Question: I have put together the Shiny app (below), showing a choropleth, which looks good except for the scientific notation on the legend.
I would like the values to read: '$5,000,000', and '$4,000,000', etc, etc.

The code boils down to
'''
g <-choroplethr(DF, lod="state", num_buckets = 1)
g <- g + scale_fill_gradient(high = "springgreen4", low= "grey90", name="Sum")
'''
I attempted this:
'''
g <- q + scale_fill_gradient(high = "springgreen4", low= "grey90", name="Sum", labels = c("5,000,000", "4,000,000", "3,000,000", "2,000,000", "1,000,000"))
'''
But I got the error,
I'm not sure how I can specify breaks on the x axis when I'm dealing with a map? How can I create breaks that work with the labels I want to include? Thanks.
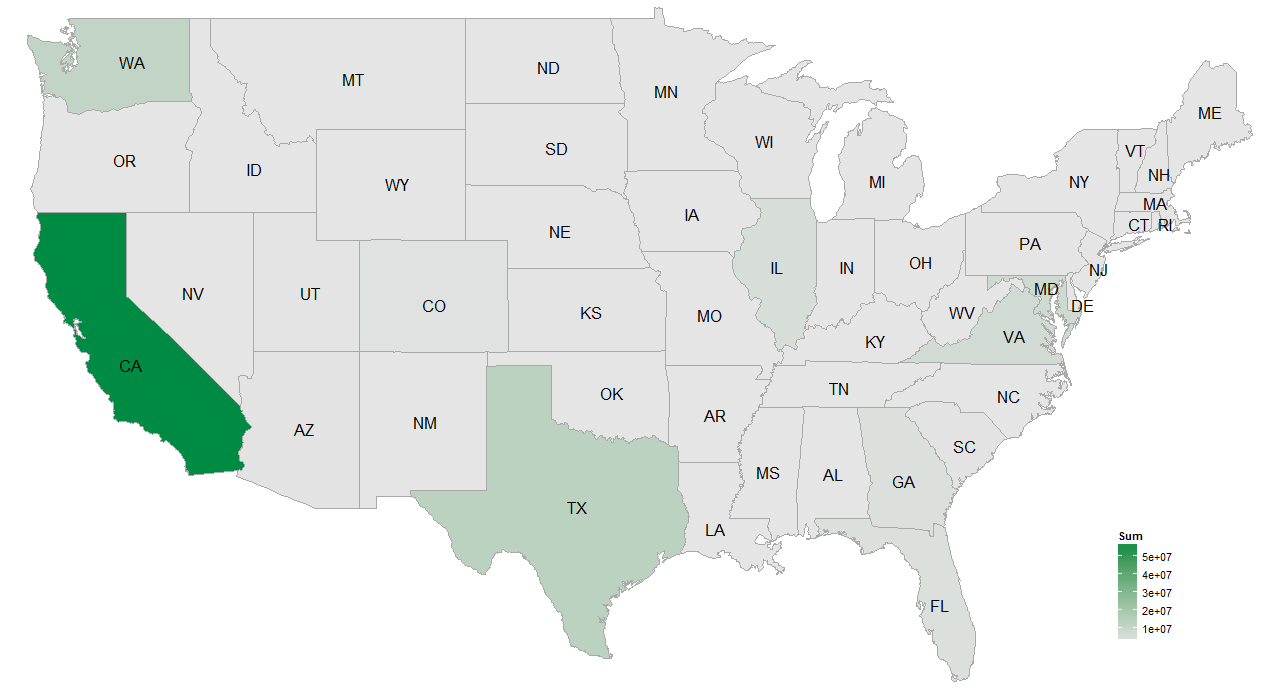
Answer: If you are adding argument 'labels=' to 'scale_fill_gradient()' then you should also add argument 'breaks=' that is the same length as your labels.
'''
+ scale_fill_gradient(high = "springgreen4", low= "grey90", name="Sum",
labels = c("5,000,000", "4,000,000", "3,000,000", "2,000,000", "1,000,000"),
breaks = c(<PHONE>, <PHONE>, <PHONE>, <PHONE>, <PHONE>))
'''
In this case a better solution would be to just use the 'dollar' format from the 'scales' library. That will automatically add dollar signs and commas to the labels.
'''
library(scales)
+ scale_fill_gradient(labels=dollar)
'''